Aerial crown-view tile of a tropical tree (Barro Colorado Island, Panama), acquired 20250414:
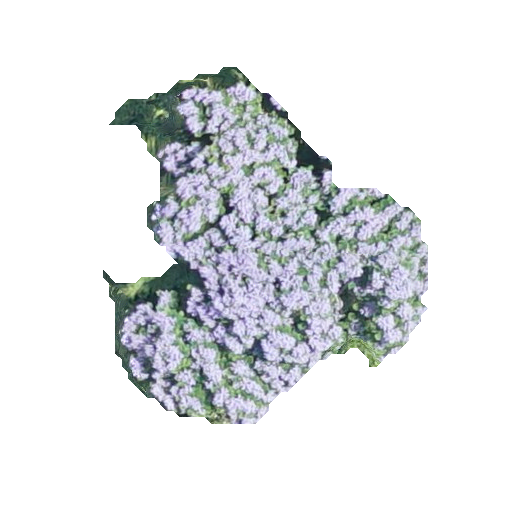
Species: Jacaranda copaia
GBIF accepted scientific name: Jacaranda copaia
Crown area: 106.805 m²